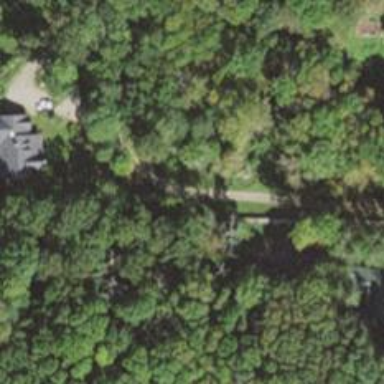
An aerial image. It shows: Residential driveway designated as service road.